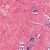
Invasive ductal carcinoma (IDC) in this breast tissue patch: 0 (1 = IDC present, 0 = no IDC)